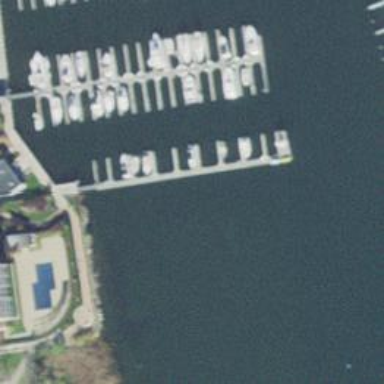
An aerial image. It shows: Man-made pier.